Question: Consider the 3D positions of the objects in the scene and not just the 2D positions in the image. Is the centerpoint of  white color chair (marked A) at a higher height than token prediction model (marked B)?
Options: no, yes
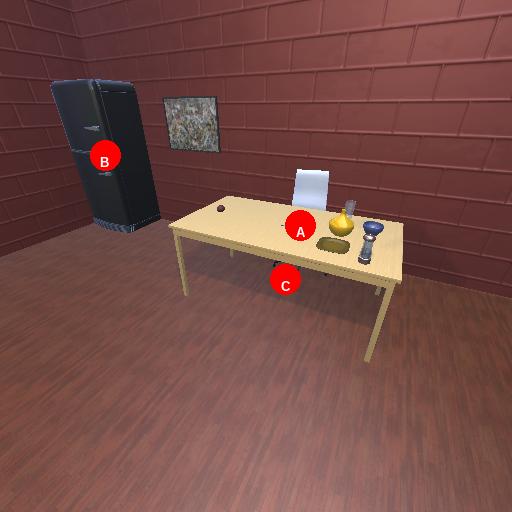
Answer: no